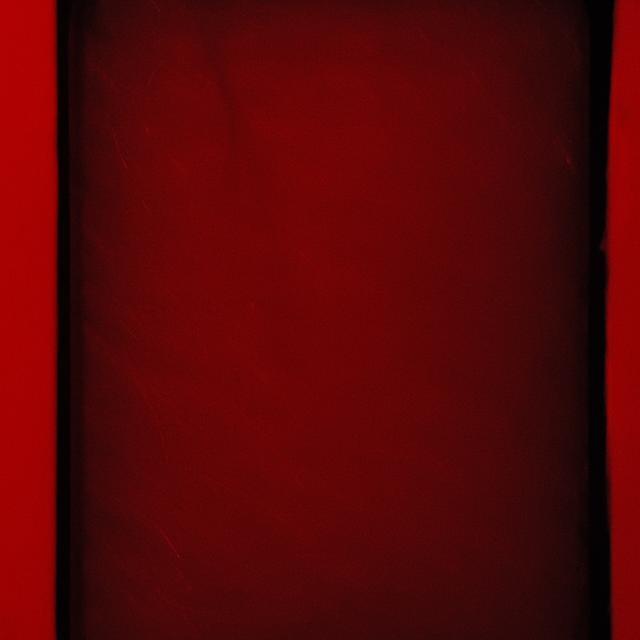
Healthy canine skin — no visible lesions, inflammation, or abnormalities. The skin and coat appear normal.